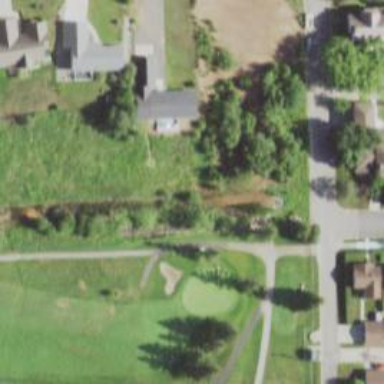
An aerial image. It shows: Well-maintained asphalt path suitable for golfing. The path has grade1 tracktype.